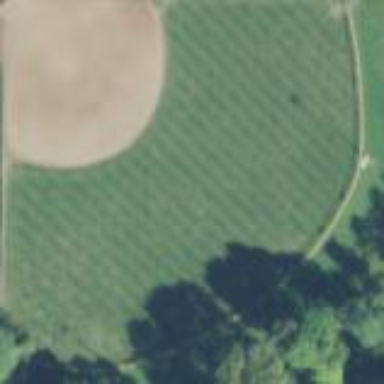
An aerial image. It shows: Baseball pitch for leisure land activities.